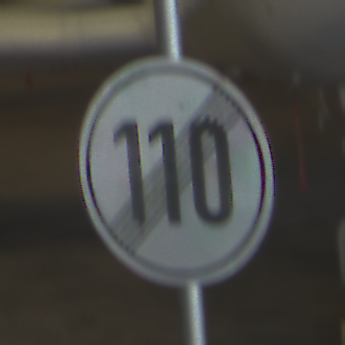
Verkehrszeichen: EndeGeschwindigkeit110
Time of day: Midday
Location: Indoor (Urban)
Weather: NotSpecified
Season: NotSpecified
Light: Natural